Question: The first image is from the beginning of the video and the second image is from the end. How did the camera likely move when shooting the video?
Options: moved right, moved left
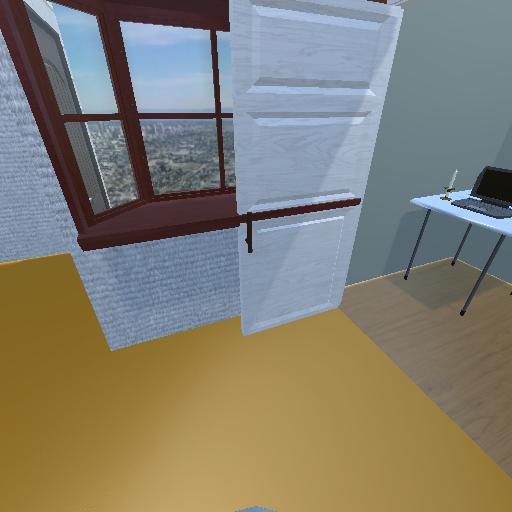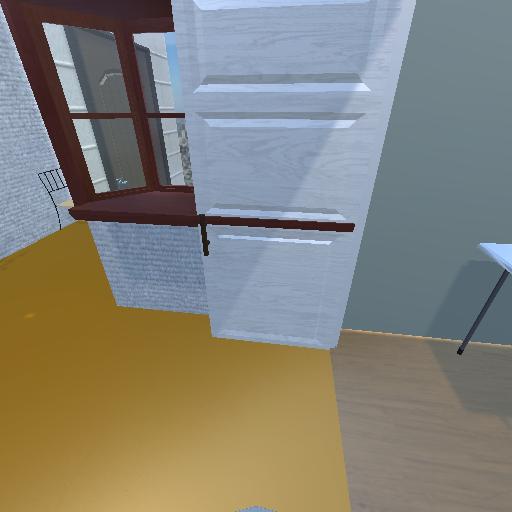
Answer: moved right